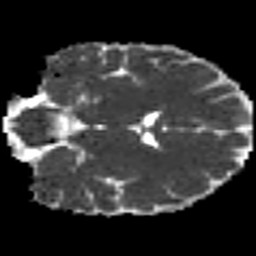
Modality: MD
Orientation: coronal
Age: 29
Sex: male
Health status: ill
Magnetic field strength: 3 T
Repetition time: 9 s
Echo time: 0.093 s